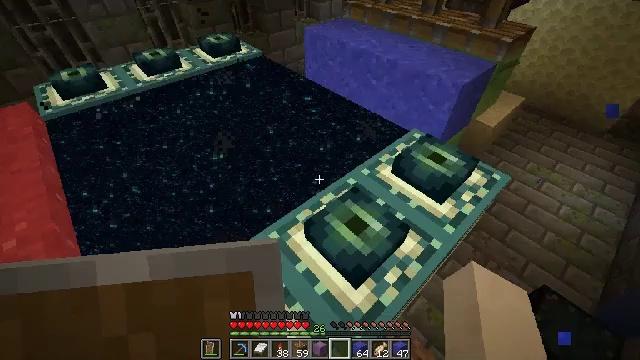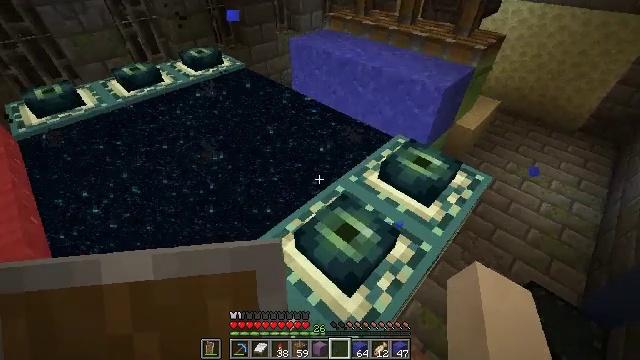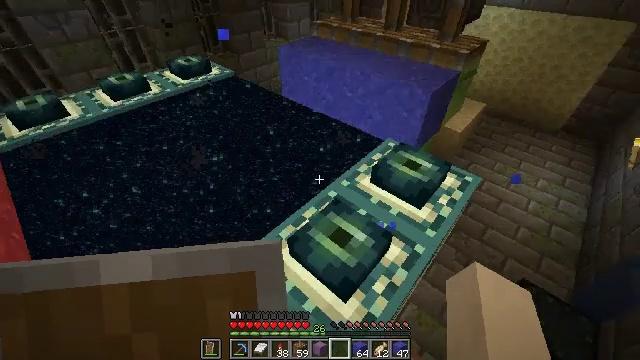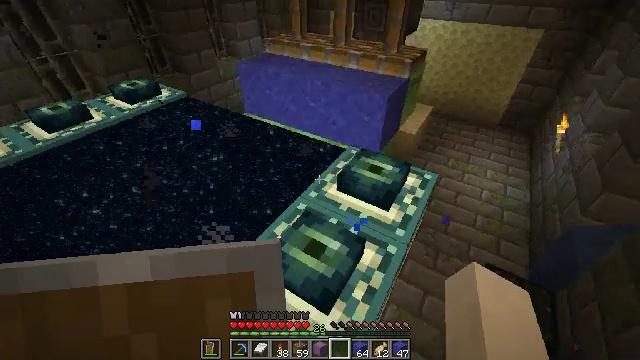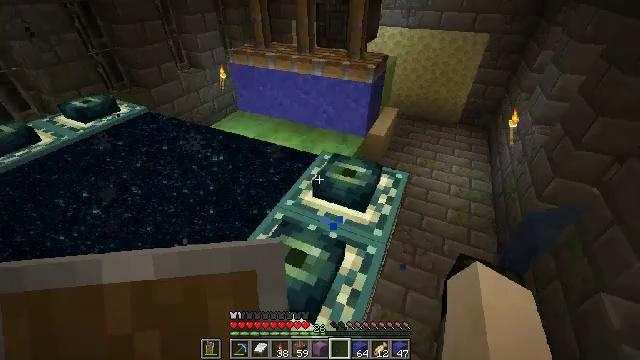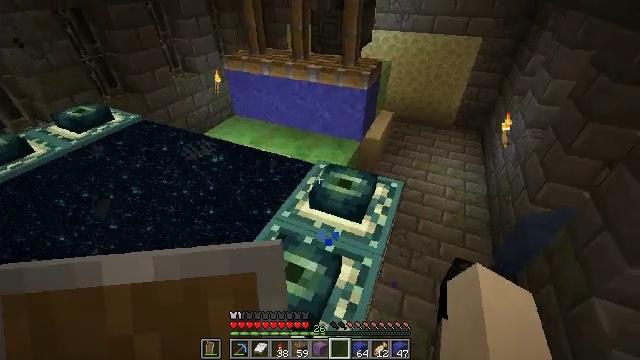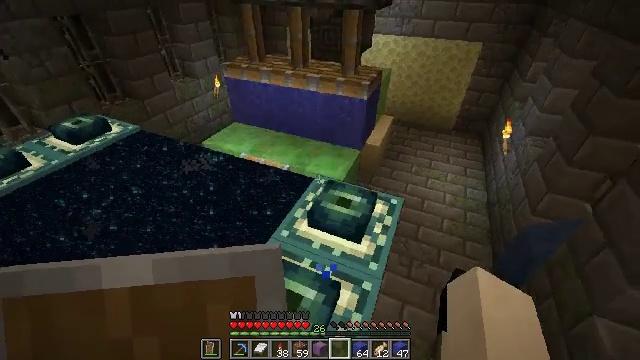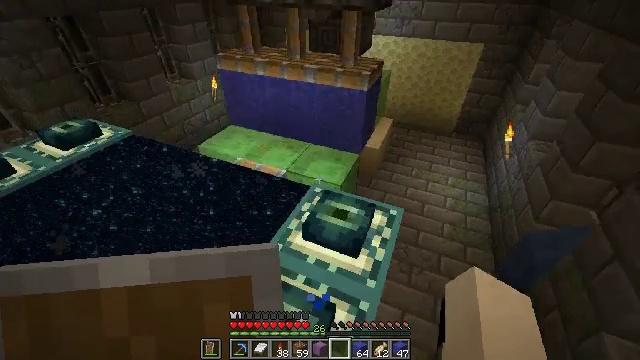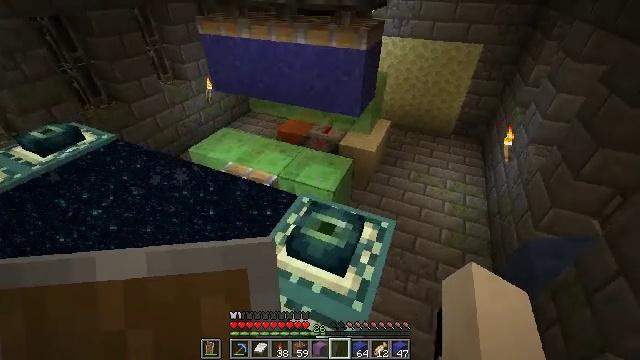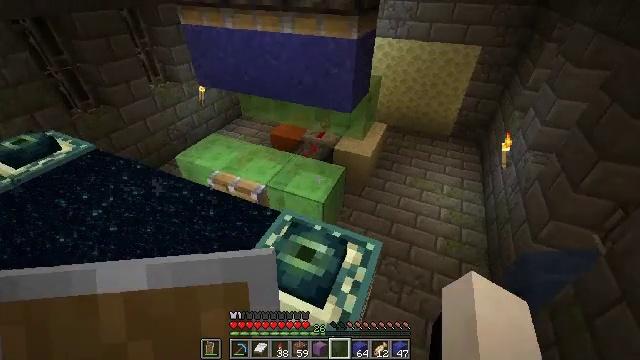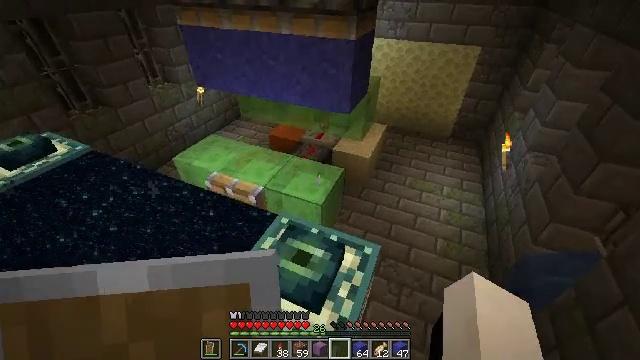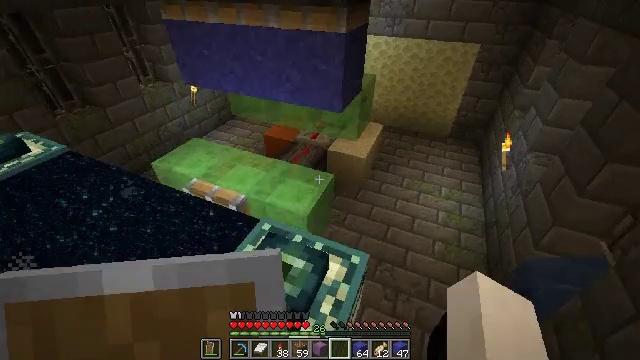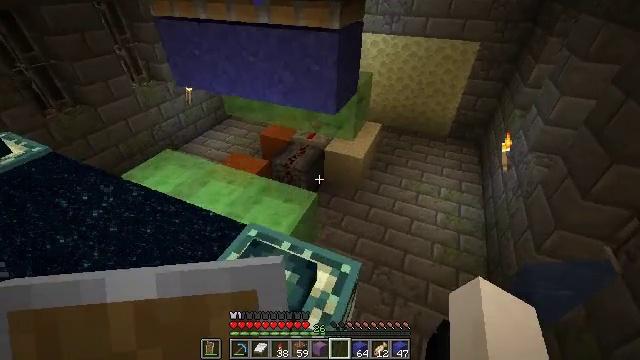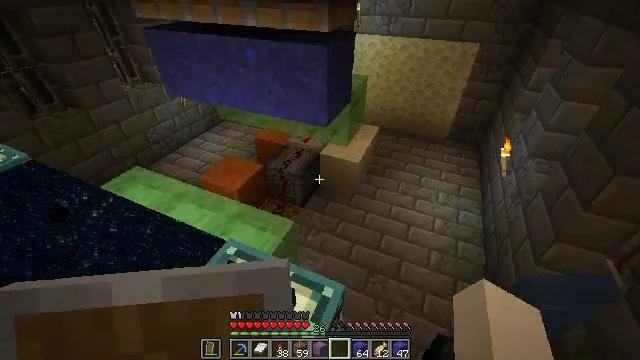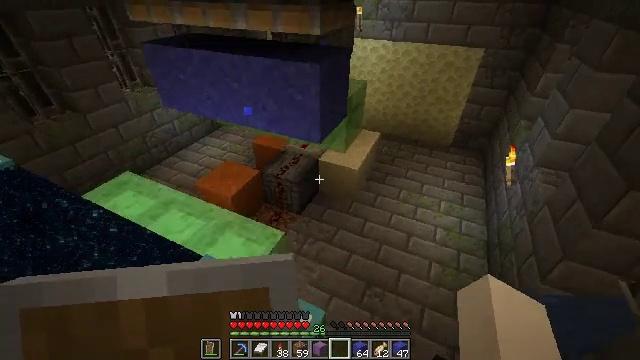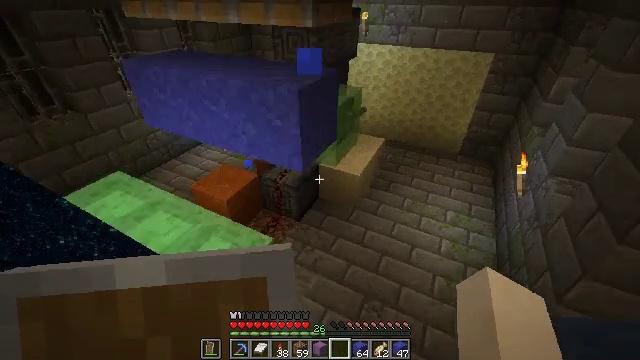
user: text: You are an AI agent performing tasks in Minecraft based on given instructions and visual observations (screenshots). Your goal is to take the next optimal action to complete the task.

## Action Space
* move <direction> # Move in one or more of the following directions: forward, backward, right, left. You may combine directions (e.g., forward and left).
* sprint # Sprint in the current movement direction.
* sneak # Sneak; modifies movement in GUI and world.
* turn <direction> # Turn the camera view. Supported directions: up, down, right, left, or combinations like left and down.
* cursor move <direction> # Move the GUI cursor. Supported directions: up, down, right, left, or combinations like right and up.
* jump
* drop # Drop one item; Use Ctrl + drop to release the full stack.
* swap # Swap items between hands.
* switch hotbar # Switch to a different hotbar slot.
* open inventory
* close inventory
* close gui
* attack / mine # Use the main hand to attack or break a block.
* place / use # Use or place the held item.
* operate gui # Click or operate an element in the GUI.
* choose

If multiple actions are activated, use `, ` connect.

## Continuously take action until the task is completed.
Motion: motion action
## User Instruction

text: Mine the red concrete powder block.
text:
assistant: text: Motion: turn right and up
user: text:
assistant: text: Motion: turn right and up
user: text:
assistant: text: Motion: turn right and up
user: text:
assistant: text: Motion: turn right and up
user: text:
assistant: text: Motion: move forward, turn right
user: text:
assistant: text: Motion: move forward
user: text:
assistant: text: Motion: move forward and move right
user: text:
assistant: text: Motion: move forward and move right
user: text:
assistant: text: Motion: move forward and move right
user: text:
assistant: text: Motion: move forward and move right
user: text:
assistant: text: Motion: move forward and move right
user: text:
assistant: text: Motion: move forward and move right
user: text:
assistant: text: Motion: move forward and move right
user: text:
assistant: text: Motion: move forward and move right, turn left
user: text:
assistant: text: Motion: move forward and move right, turn left and up
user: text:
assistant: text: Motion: move forward and move right, turn left and up
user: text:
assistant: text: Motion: move forward and move right, turn left and up
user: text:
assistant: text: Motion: move forward and move right, turn left and up
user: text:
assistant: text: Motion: move forward and move right, turn left and up
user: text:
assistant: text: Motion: move forward and move right, turn up
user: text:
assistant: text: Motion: move forward and move right
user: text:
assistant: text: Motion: move forward and move right
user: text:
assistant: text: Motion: move forward and move right
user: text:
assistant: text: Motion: move forward and move right
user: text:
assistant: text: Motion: move forward and move right, turn left and up
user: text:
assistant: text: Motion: move forward and move right, turn left and up
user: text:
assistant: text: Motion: move forward and move right, turn left and up
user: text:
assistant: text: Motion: move forward and move right, turn left and up
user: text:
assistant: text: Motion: move forward and move right, turn left and up
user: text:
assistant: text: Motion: move forward, turn up